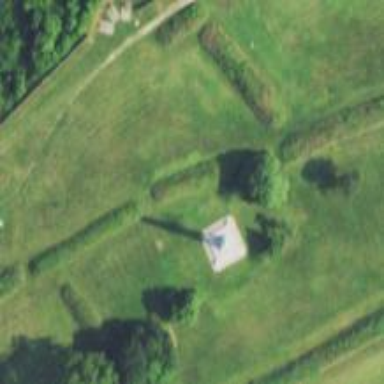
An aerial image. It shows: Historic monument.